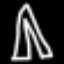
Label: pants